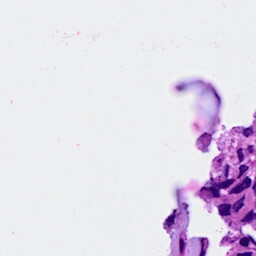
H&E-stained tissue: Breast